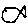
Label: fish